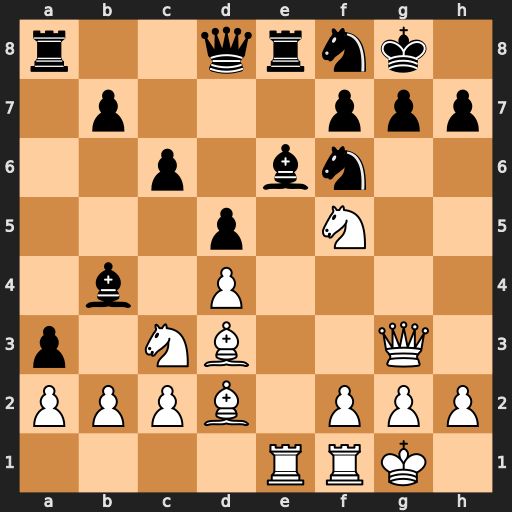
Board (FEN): r2qrnk1/1p3ppp/2p1bn2/3p1N2/1b1P4/p1NB2Q1/PPPB1PPP/4RRK1
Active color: w
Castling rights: -
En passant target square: -
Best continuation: Qxg7#